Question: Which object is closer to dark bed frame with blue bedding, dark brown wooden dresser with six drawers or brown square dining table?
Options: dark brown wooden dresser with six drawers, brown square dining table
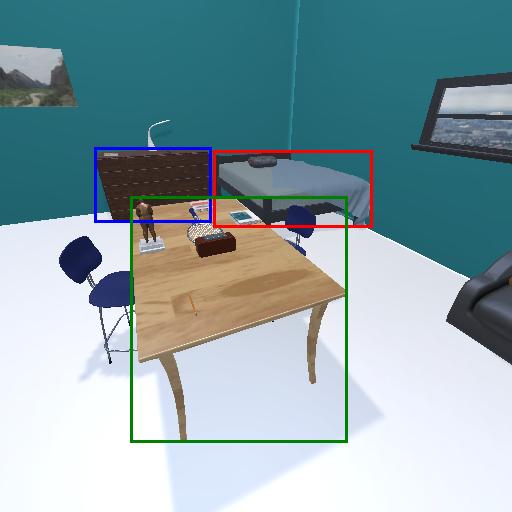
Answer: dark brown wooden dresser with six drawers